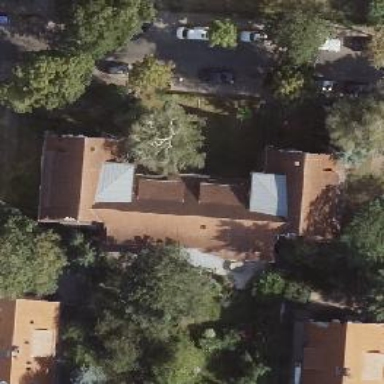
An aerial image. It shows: Gabled roof apartments building.